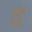
Label: 3